Question: I have a reset (Eric Meyer's Reset) which sets the font, then I load my stylesheet on top of this, in which I want to set the font globally using the universal selector
But although in my SASS the universal selector is loaded the reset, the reset is taking precedence. (Please see attached screenshot from devtools)
I know this is to do with specificity, but I thought the universal selector would act as a wildcard. Why is this?

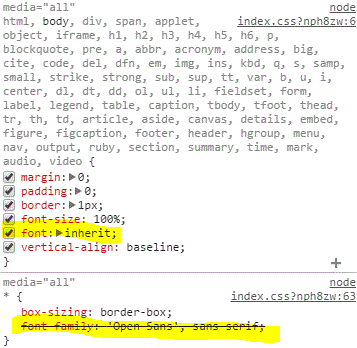
Answer: The universal selector * has no specificity value. Essentially anything and everything takes precedence over it.
Via MDN:
> The following list of selector types is by increasing specificity:Universal selectors (e.g., *)Type selectors (e.g., h1)Class selectors (e.g., .example)Attributes selectors (e.g., [type="radio"])Pseudo-classes (e.g., :hover)ID selectors (e.g., #example)Inline style (e.g., style="font-weight:bold")
and of course !important overrides all the above, but also does not have a specificity value.
A good source for additional information can be found here: <URL>